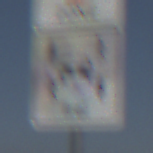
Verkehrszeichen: CarsharingfahrzeugeFrei
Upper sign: BeginnEingeschraenktesHalteverbotZone
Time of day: Midday
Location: Outdoor (Nature)
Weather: PartlyCloudy
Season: NotSpecified
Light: Natural